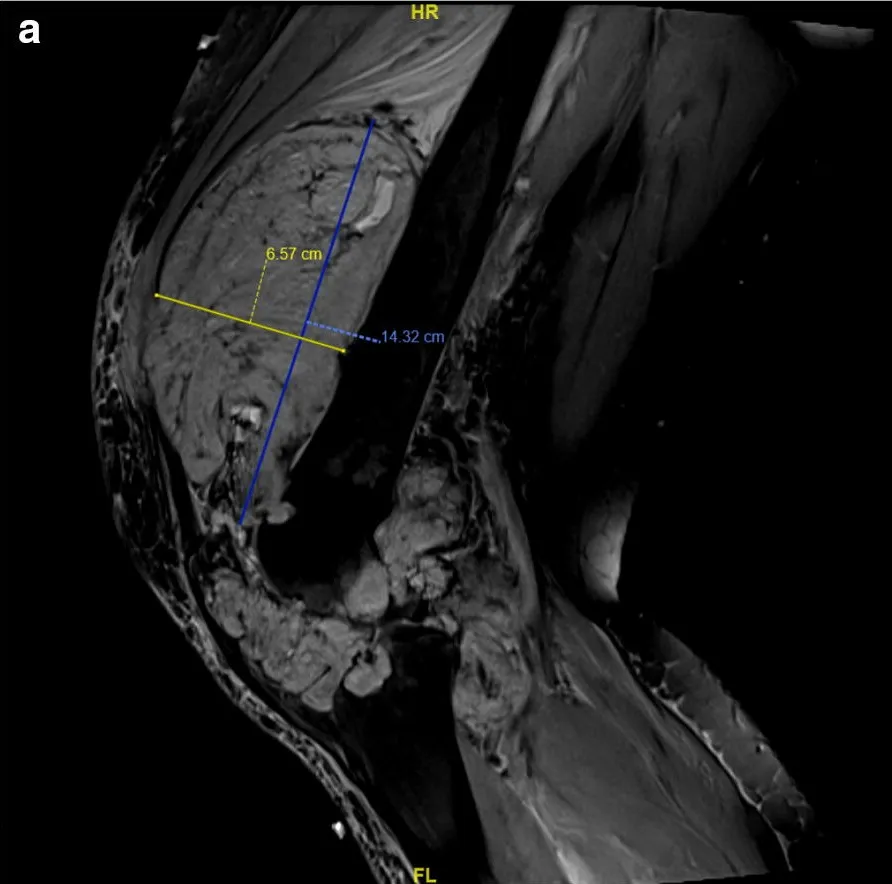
MRI scan of suprapatellar aspect in January 2013.
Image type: radiology (mri)